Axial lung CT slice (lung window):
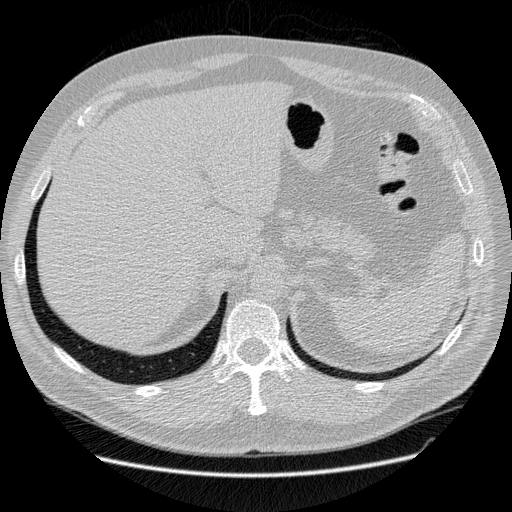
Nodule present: no